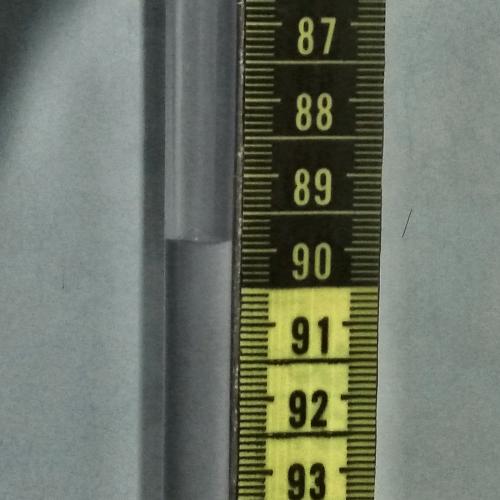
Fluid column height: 89.9 cm